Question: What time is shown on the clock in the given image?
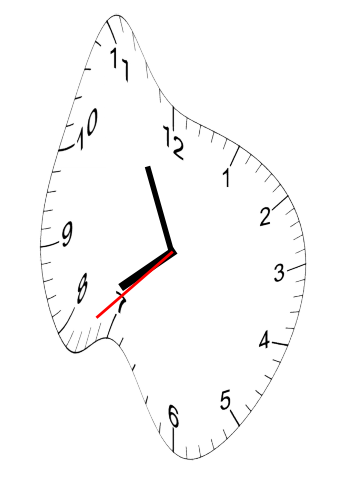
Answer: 07:55:38